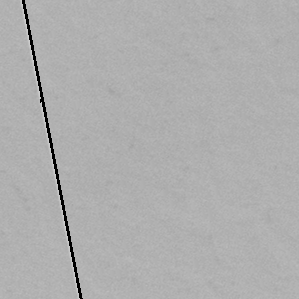
Label: frost